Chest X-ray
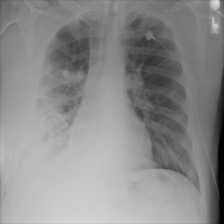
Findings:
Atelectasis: negative
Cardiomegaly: negative
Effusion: negative
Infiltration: negative
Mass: negative
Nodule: negative
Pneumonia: negative
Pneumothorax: negative
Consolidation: negative
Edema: negative
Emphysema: negative
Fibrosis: negative
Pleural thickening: negative
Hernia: negative